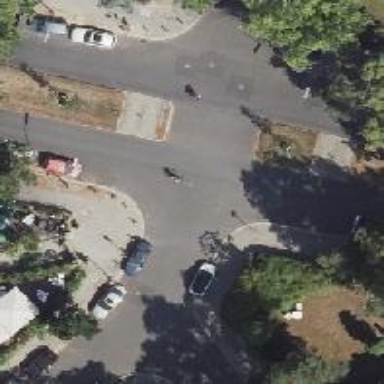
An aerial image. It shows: Unmarked crossing on the road.